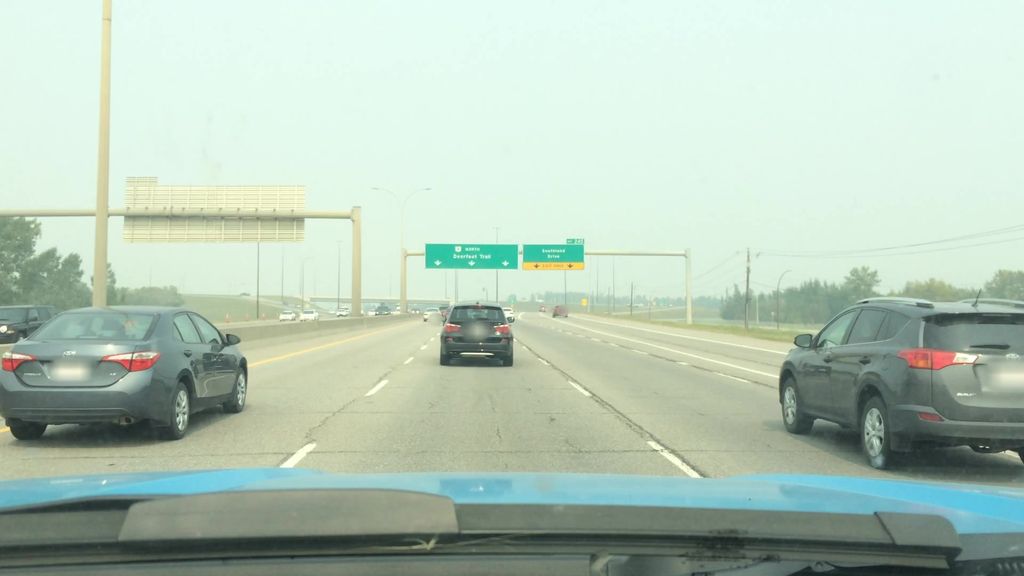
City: calgary